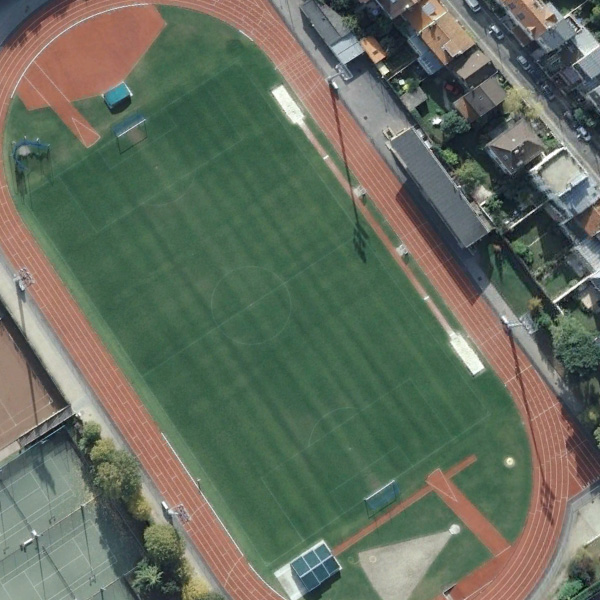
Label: Playground